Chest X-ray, AP view. Patient: 70 years old, sex F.
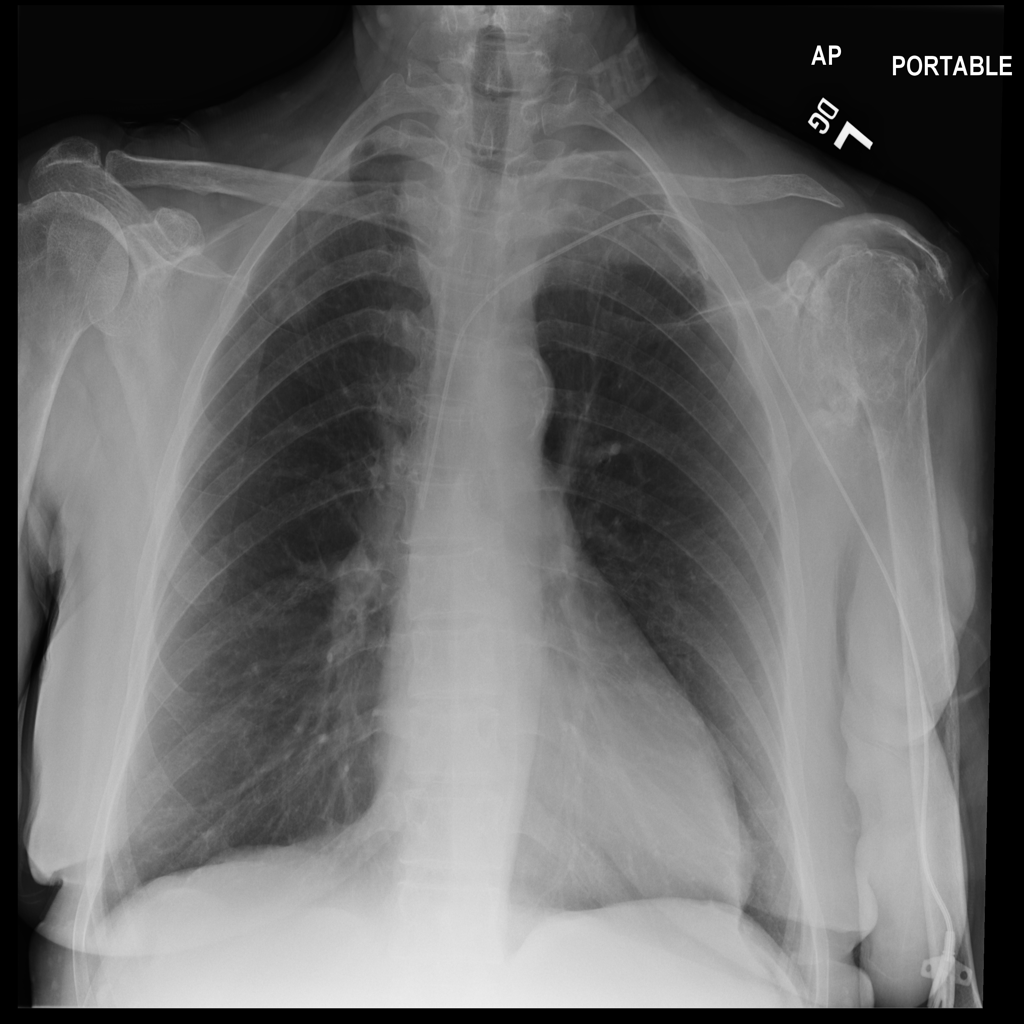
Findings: No Finding